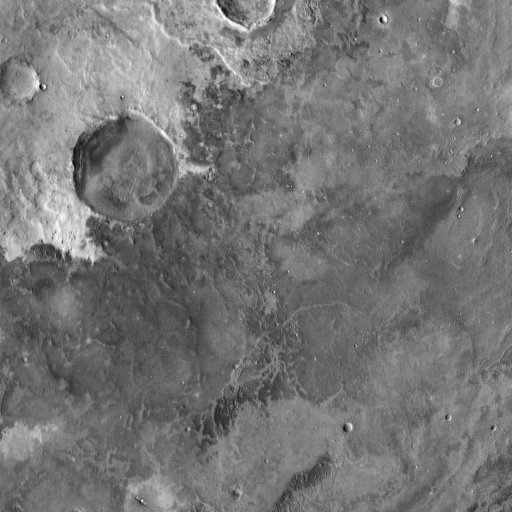
Crater classes present: Background, Other, Buried